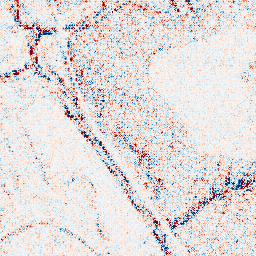
Category: wavelet
Decomposition family: wavelet_reverse_biorthogonal
Decomposition parameters: wavelet: rbio2.4
level: 1
Upsampling method: regularized
Upsampling parameters: scale: 4
lambda_reg: 0.001
Upsampling scale: 4